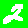
Digit: 2